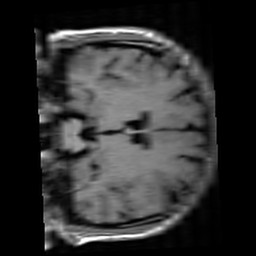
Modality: T1w
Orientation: coronal
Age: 21
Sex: female
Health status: healthy
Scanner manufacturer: siemens
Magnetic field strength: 3 T
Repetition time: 4.1 s
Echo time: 0.0085 s